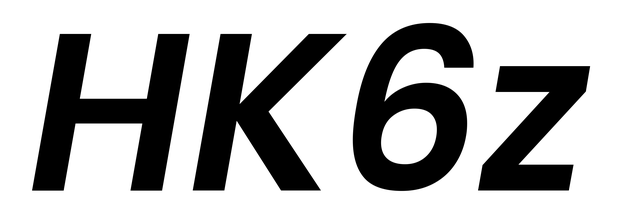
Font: Poppins-SemiBoldItalic